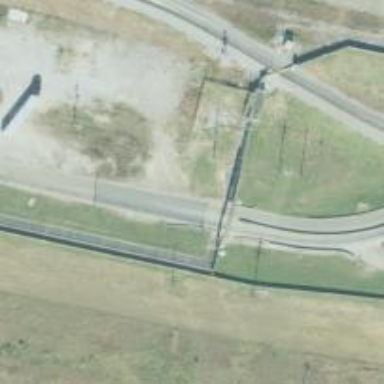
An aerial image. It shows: Lock gate on waterway.